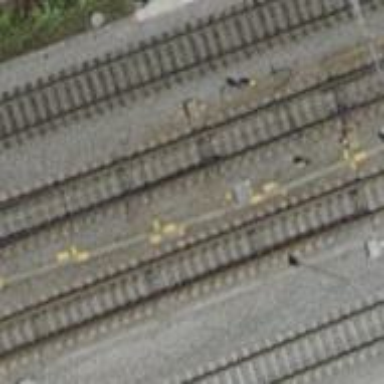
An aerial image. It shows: Single-track electrified railway siding with contact line.